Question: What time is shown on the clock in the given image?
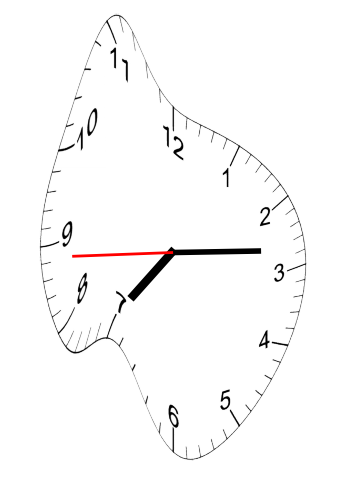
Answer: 07:13:44